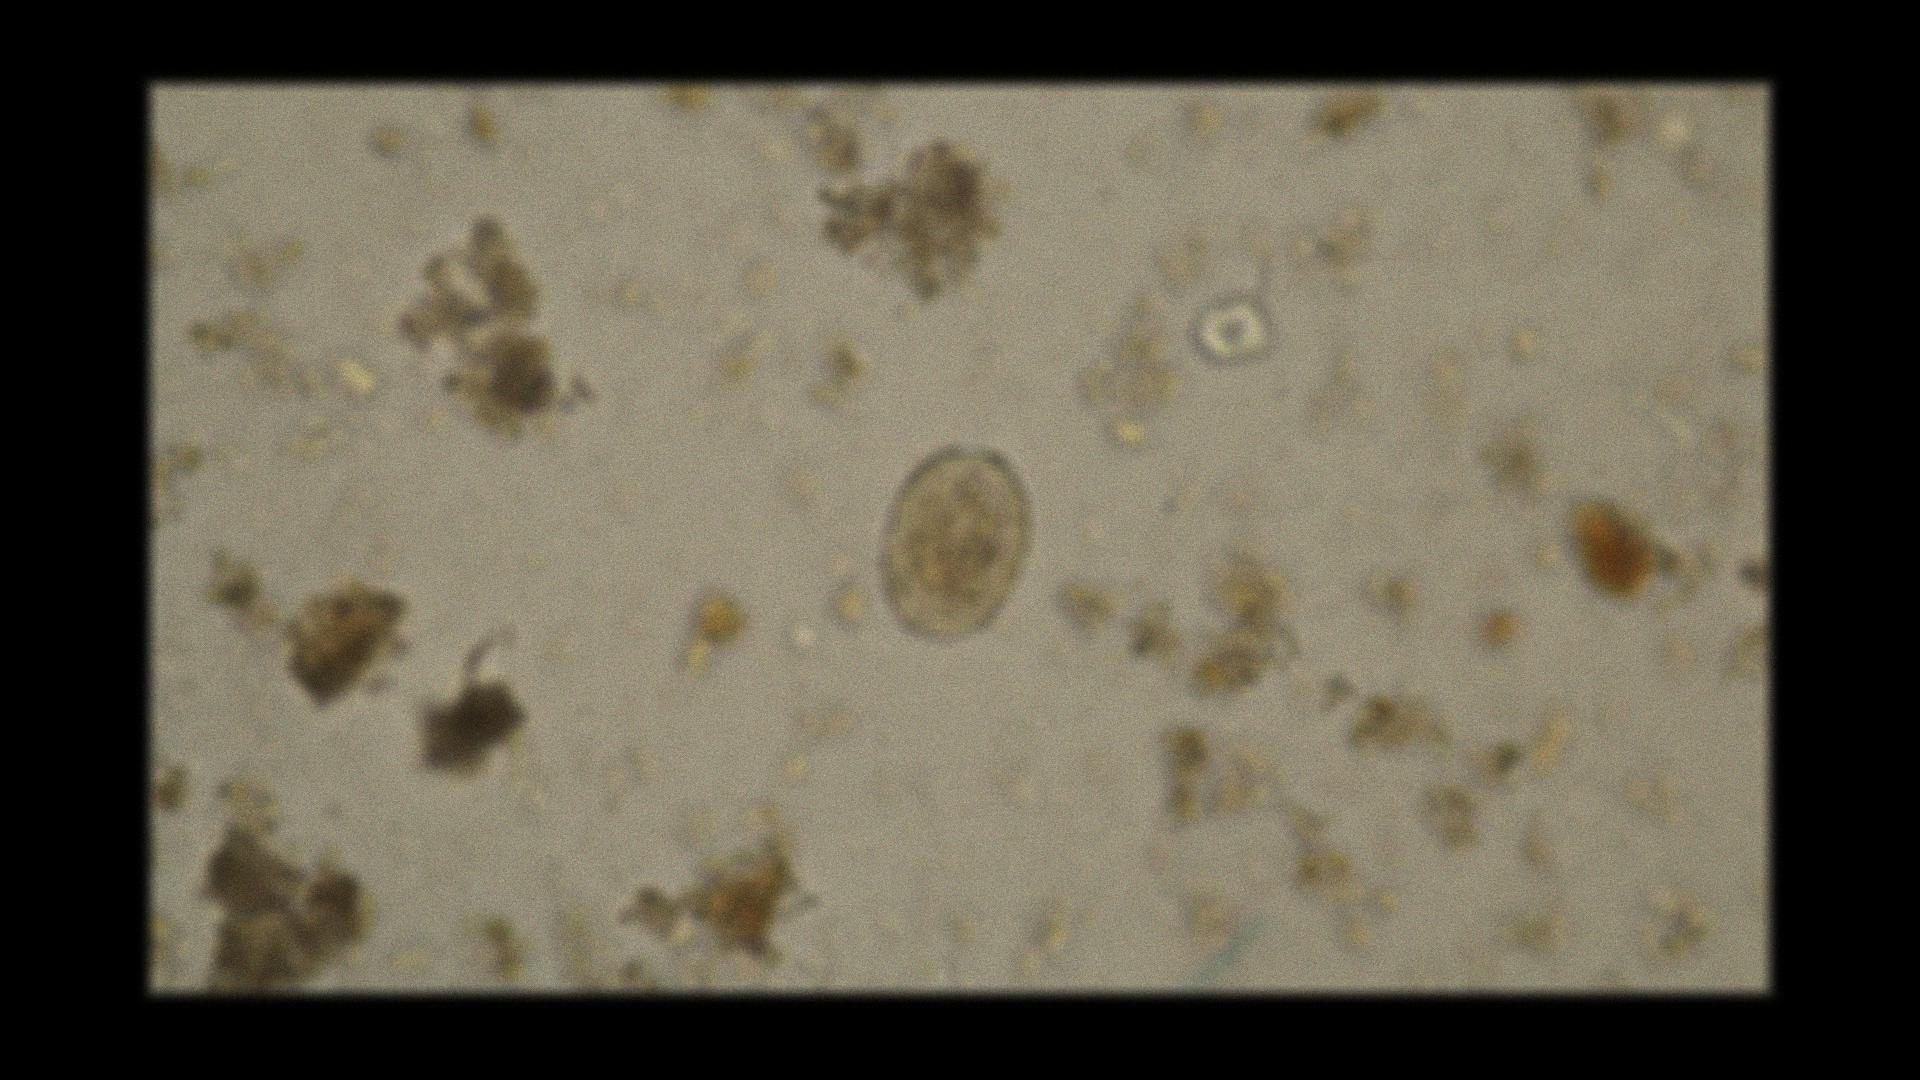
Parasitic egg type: Ascaris lumbricoides